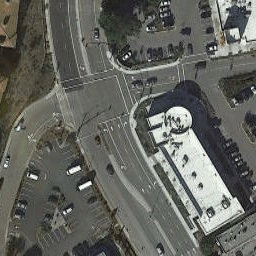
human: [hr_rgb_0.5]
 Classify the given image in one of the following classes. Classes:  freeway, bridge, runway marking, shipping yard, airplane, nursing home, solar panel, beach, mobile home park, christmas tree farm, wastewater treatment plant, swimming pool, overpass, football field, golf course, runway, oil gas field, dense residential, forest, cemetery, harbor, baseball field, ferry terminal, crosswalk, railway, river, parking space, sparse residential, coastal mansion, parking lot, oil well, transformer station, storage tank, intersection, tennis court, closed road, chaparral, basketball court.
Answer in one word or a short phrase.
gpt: intersection